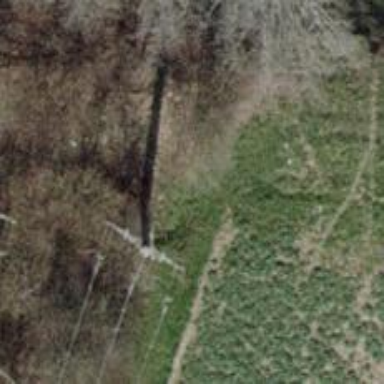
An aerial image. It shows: Three cables of power line.